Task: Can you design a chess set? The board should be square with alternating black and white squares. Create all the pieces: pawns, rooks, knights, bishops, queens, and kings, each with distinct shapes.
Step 1319:
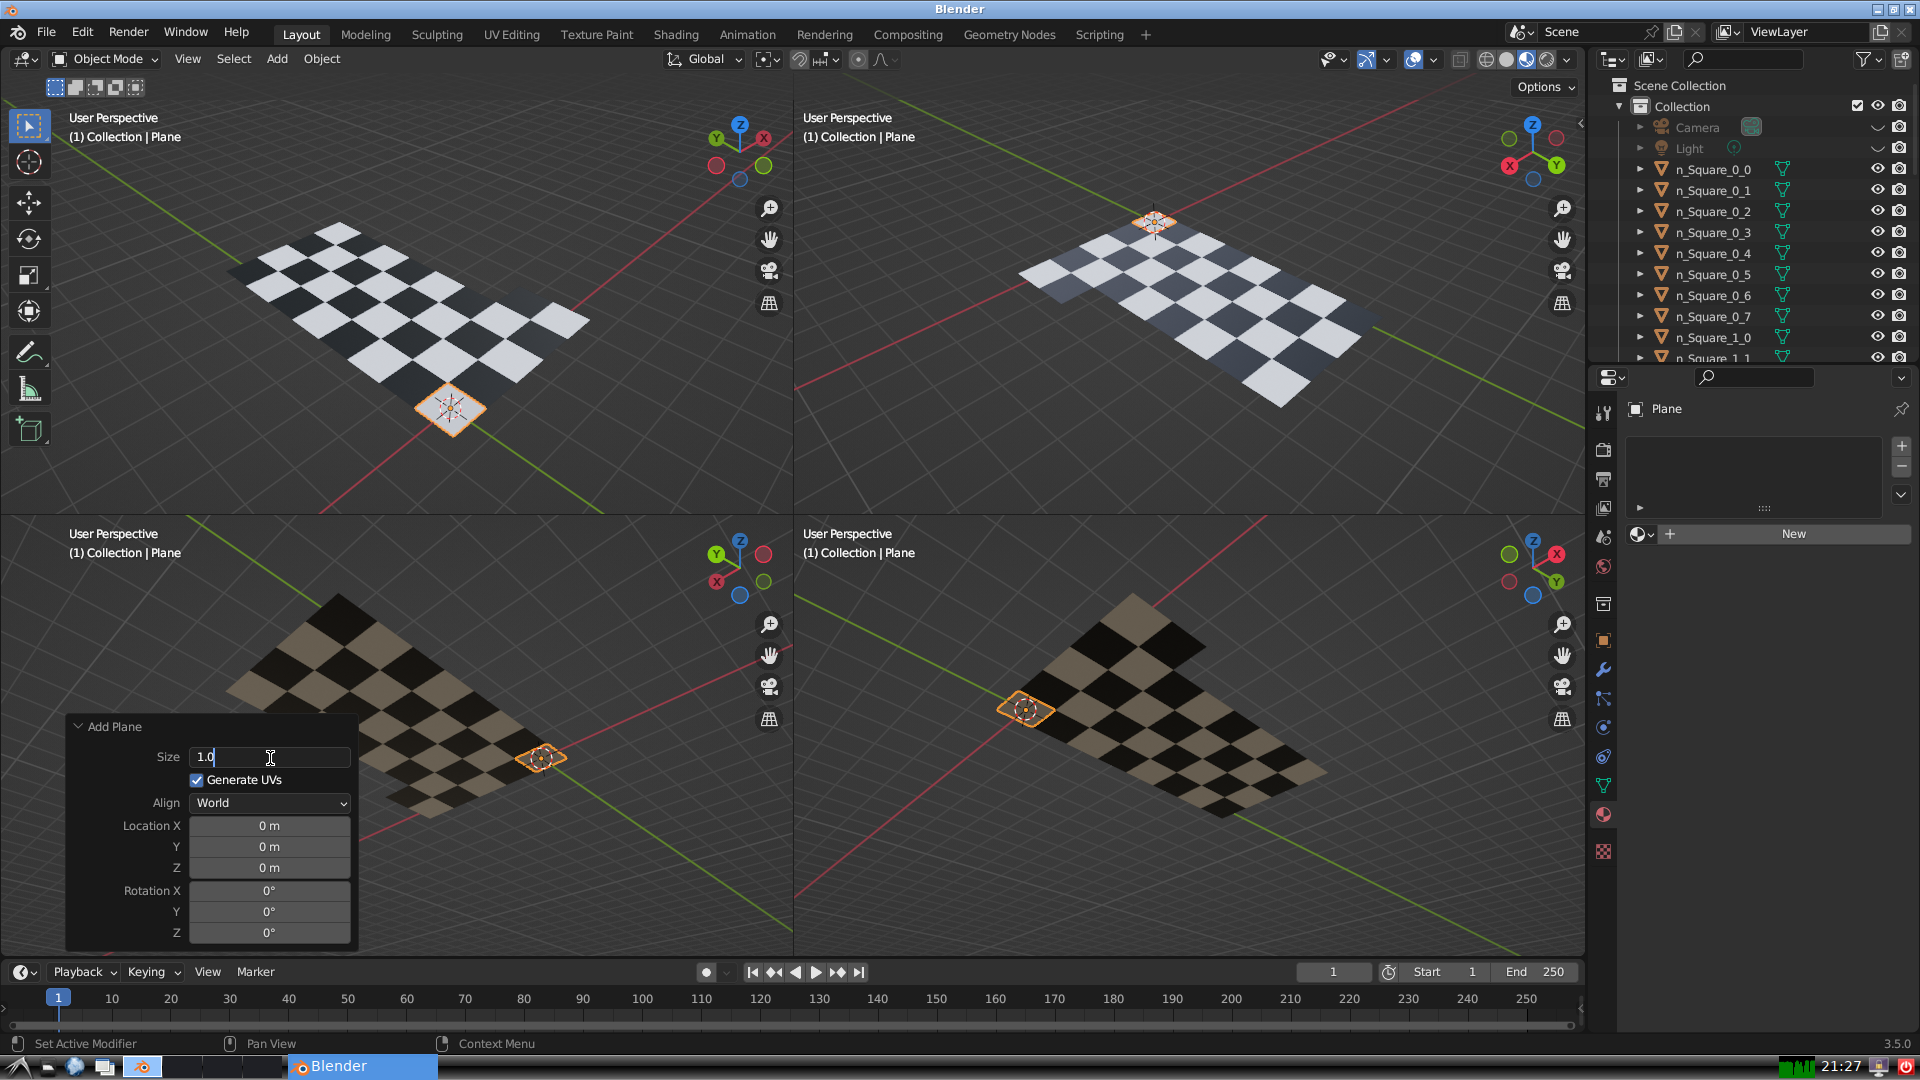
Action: {"key_press": ['Return']}